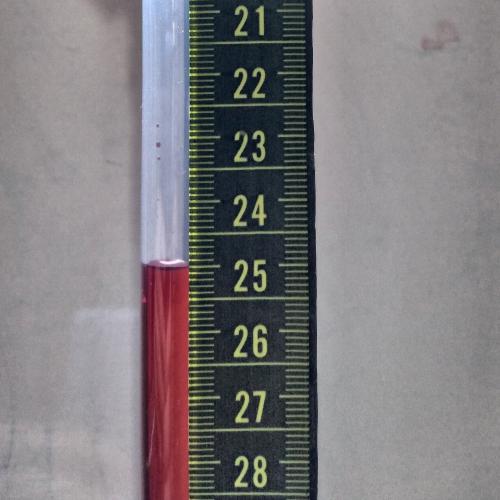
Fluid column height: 25.0 cm